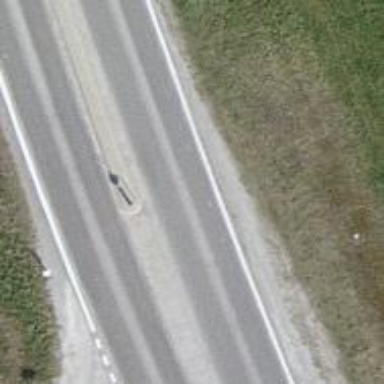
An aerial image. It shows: Secondary road with asphalt surface.